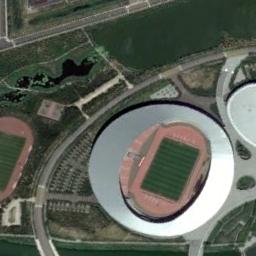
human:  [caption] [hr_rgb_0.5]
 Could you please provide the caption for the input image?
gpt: The stadium is surrounded by grass .

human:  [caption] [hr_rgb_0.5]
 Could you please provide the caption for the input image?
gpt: The stadium is on the bare land next to the grass .

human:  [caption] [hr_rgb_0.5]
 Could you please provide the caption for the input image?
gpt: The circular stadium was built on the lawn, Next to the road .

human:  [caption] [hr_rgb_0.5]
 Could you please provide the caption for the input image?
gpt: This stadium has a white ring roof .

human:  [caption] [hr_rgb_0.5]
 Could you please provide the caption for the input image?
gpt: The stadium with a silver roof is beside a river .